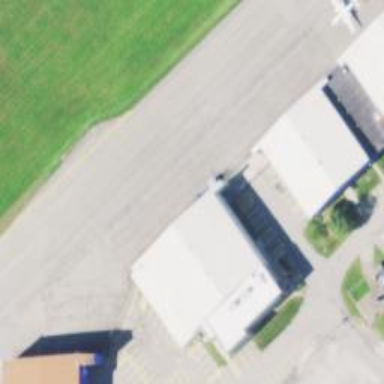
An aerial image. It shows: Hangar building located at airport.